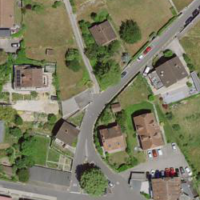
EUNIS habitat code: 54
Species observed at this site:
Tussilago farfara